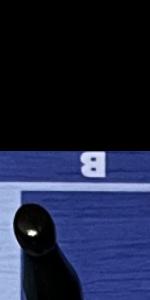
Label: Empty